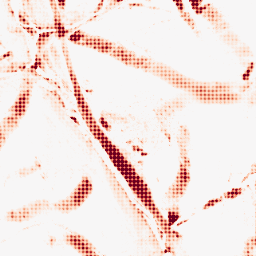
Category: morphological
Decomposition family: morphological_diamond
Decomposition parameters: operation: opening
radius: 15
Upsampling method: sinc_blackman
Upsampling parameters: scale: 8
kernel_size: 8
Upsampling scale: 8